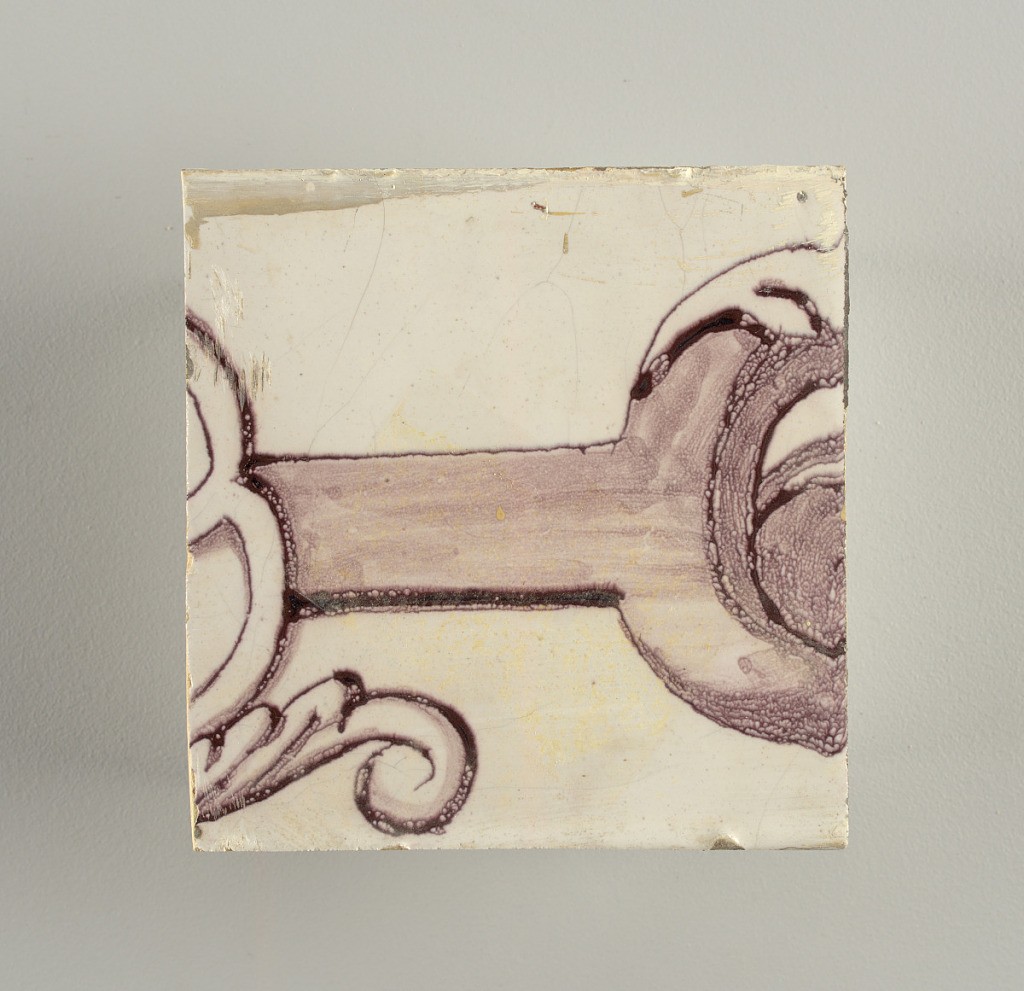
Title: Tile wall facing
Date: ca. 1725
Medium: Tin-glazed earthenware, underglaze
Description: Horizontal rectangle.  Thirty tiles wide and twenty-three tiles high with opening for fireplace eleven tiles wide and ten high.  Foliage arabesques disposed about three vertical axes from which are emphazised by urns at center and right, and at left by the figure of a standing woman carrying an infant on her arm and accompanied by two children.